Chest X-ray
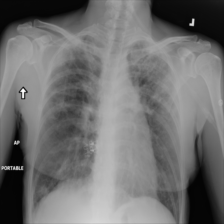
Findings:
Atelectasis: negative
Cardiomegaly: negative
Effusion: negative
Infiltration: negative
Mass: negative
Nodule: negative
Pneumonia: negative
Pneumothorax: negative
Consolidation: negative
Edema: negative
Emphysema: negative
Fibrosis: negative
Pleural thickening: negative
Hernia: negative